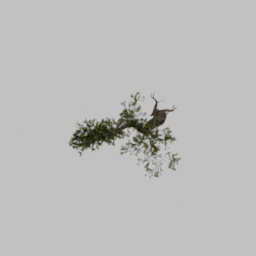
Label: nature